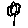
Label: flower